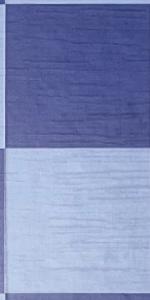
Label: Empty